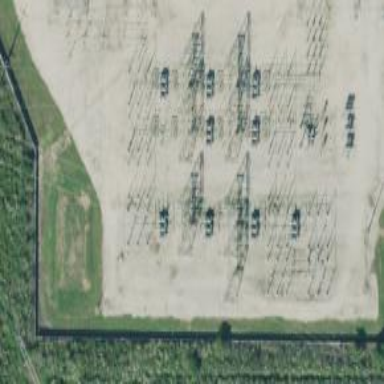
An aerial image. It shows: Switch for power supply.